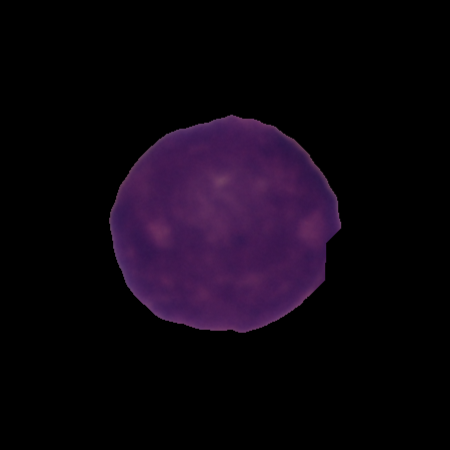
Label: cancer